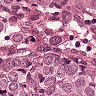
Metastatic tissue present: yes